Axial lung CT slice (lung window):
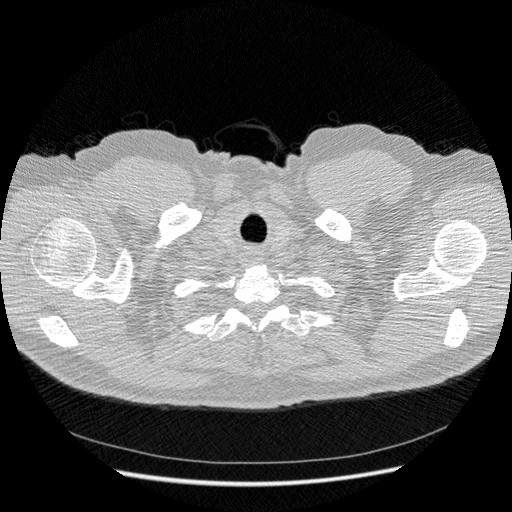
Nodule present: no